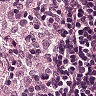
Metastatic tissue present: no